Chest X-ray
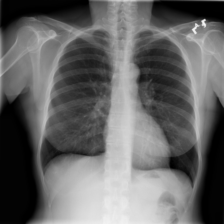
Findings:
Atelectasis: negative
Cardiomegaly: negative
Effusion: negative
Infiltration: negative
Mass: negative
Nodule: negative
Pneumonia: negative
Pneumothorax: negative
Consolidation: negative
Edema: negative
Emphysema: negative
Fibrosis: negative
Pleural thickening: negative
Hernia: negative